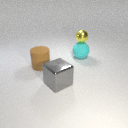
large cyan rubber sphere behind large brown rubber cylinder